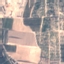
Land use / land cover class: PermanentCrop